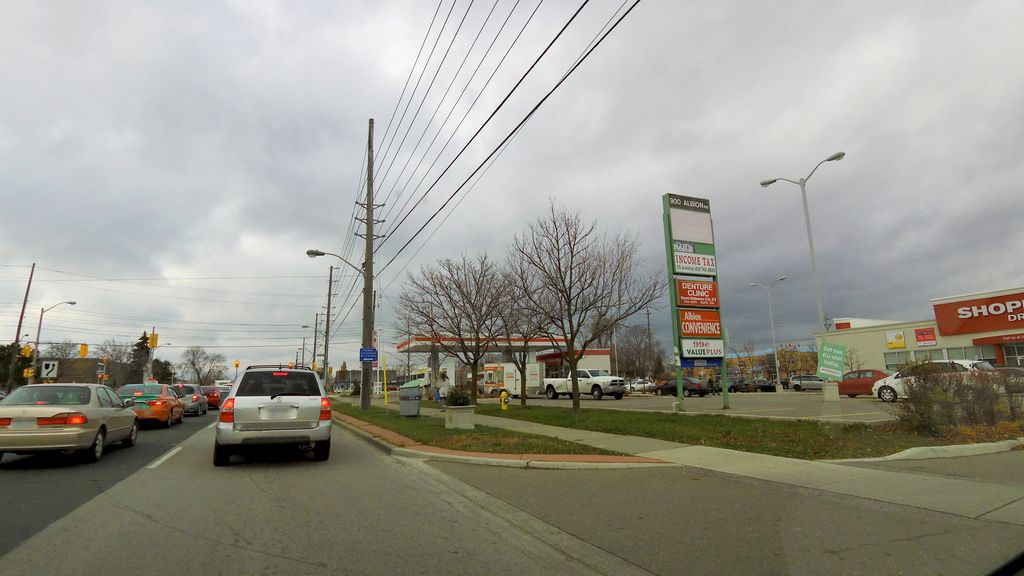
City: toronto